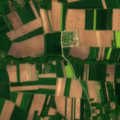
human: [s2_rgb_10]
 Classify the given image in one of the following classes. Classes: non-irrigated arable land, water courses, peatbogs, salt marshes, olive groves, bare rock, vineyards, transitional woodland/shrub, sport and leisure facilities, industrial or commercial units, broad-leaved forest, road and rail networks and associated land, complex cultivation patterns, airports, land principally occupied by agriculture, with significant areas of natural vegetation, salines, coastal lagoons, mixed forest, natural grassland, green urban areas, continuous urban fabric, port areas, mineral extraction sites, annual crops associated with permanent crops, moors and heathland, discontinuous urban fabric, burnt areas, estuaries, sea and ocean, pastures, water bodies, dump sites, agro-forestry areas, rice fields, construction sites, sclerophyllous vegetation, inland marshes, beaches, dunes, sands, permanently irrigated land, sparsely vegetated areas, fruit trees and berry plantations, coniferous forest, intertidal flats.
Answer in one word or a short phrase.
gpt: discontinuous urban fabric, non-irrigated arable land, land principally occupied by agriculture, with significant areas of natural vegetation, transitional woodland/shrub